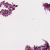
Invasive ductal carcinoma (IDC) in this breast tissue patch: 0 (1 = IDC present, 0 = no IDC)